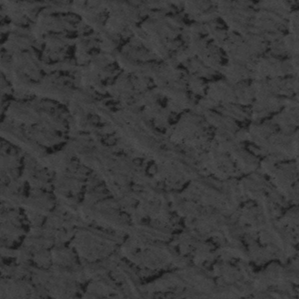
Label: frost